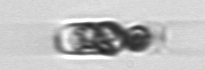
Label: Guinardia_delicatula_TAG_internal_parasite